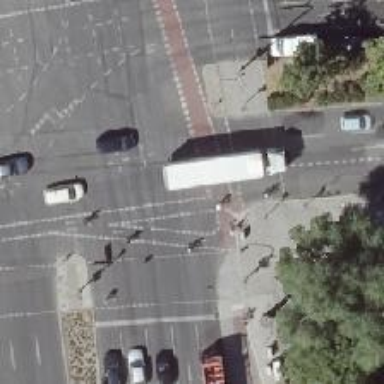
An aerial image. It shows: Cycleway with red asphalt surface. There is crossing with traffic signals.